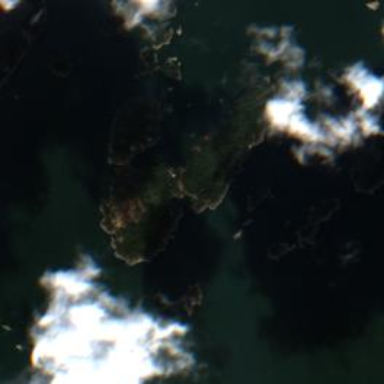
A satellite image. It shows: Island with natural coastline.